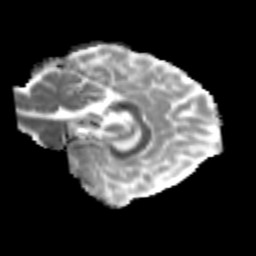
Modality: MD
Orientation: sagittal
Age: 21
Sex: female
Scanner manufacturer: siemens
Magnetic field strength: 3 T
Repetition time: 3.5 s
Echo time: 0.125 s